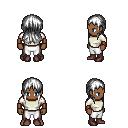
a pixel art fantasy rpg character, male body template, human, dark skin, white long-sleeve shirt, white pants, white unkempt hairstyle, leather bracers, maroon shoes, four views (front, back, left, right), 2x2 character sprite sheet, small pixel art, hard edges, no anti-aliasing